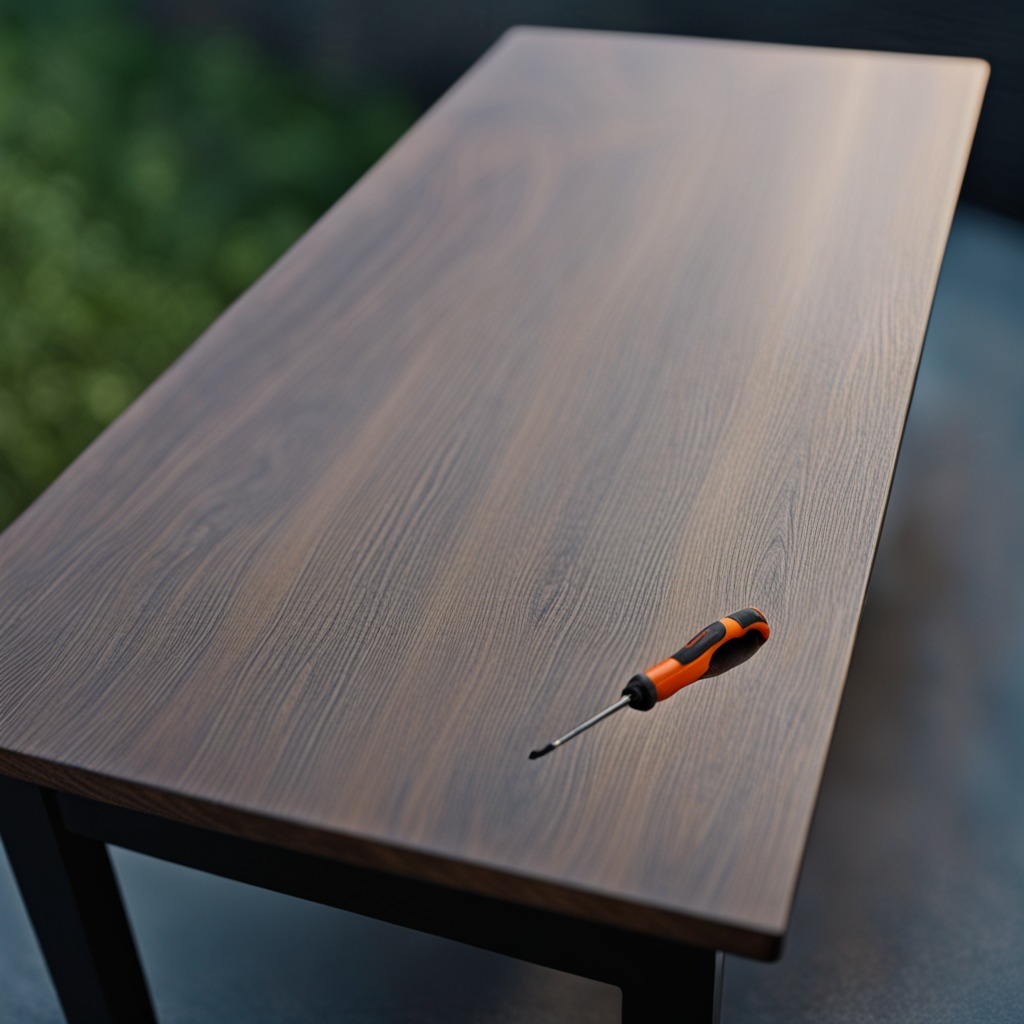
A screwdriver is lying on the table in the garage.